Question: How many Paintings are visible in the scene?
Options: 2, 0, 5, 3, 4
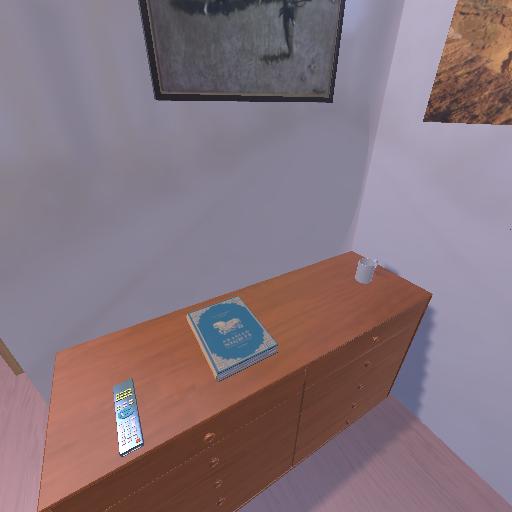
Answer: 2